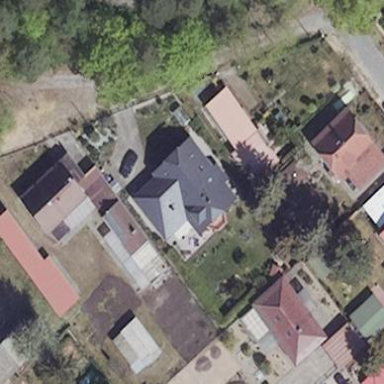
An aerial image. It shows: Residential house.